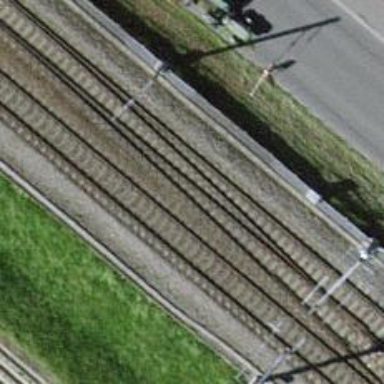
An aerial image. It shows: Railway track with contact lines for electrification.